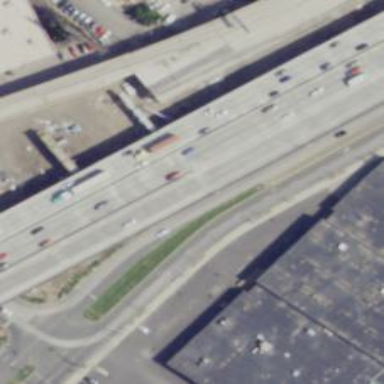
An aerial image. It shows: New cycle path among flood control pools underneath the I-95 viaduct.